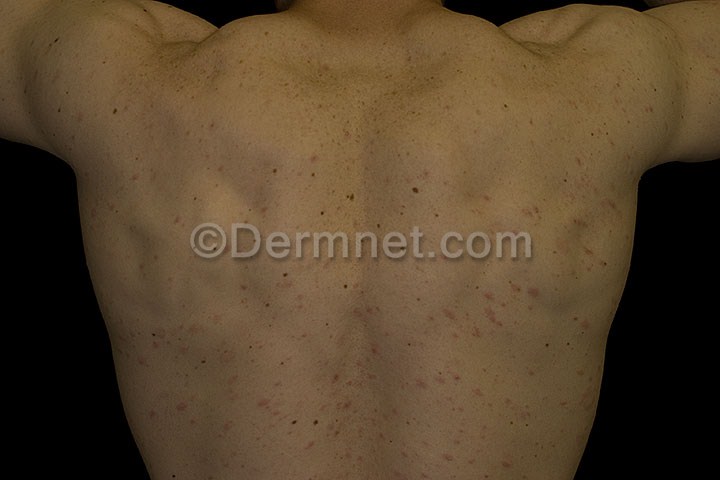
Disease: Psoriasis pictures Lichen Planus and related diseases